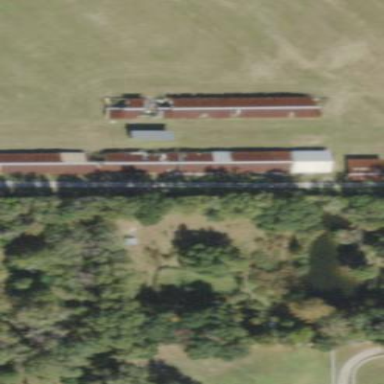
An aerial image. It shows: Poultry farmyard is depicted in the image.